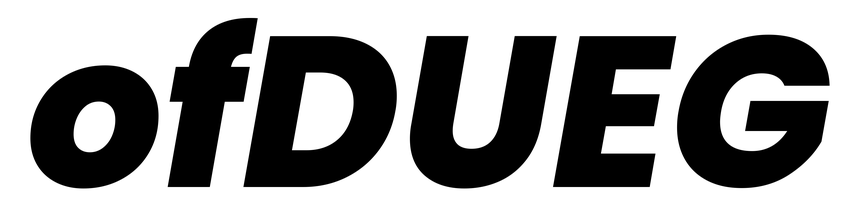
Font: Poppins-ExtraBoldItalic